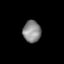
Tissue: lung
Cell type: Epithelial cells
Senescence score: 0.241
Nuclear area (px): 385
Mean DAPI intensity: 136.553